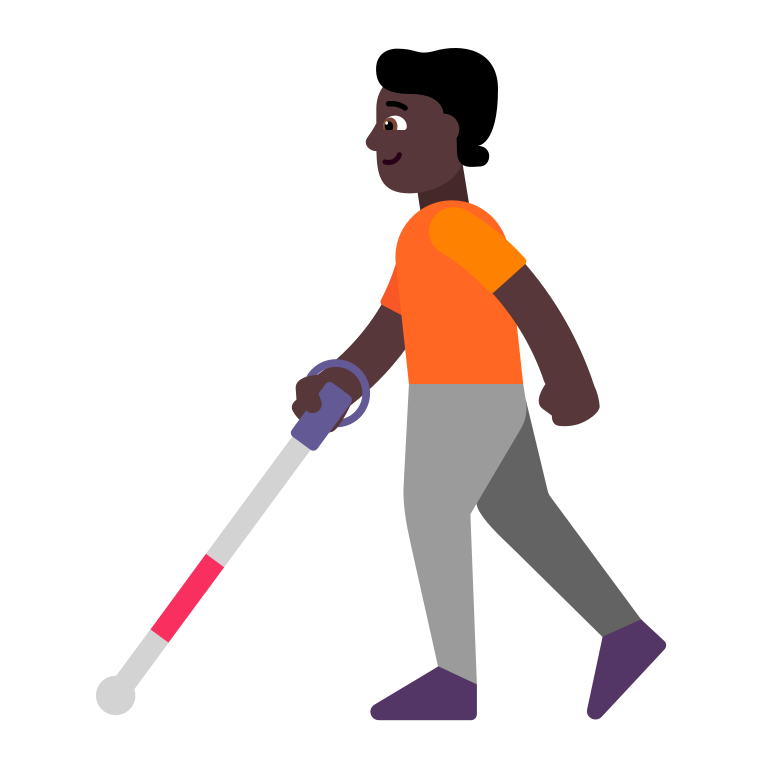
person with white cane flat dark